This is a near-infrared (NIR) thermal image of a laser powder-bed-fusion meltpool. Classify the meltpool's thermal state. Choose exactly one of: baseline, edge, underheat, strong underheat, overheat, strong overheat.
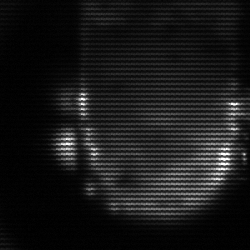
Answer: baseline